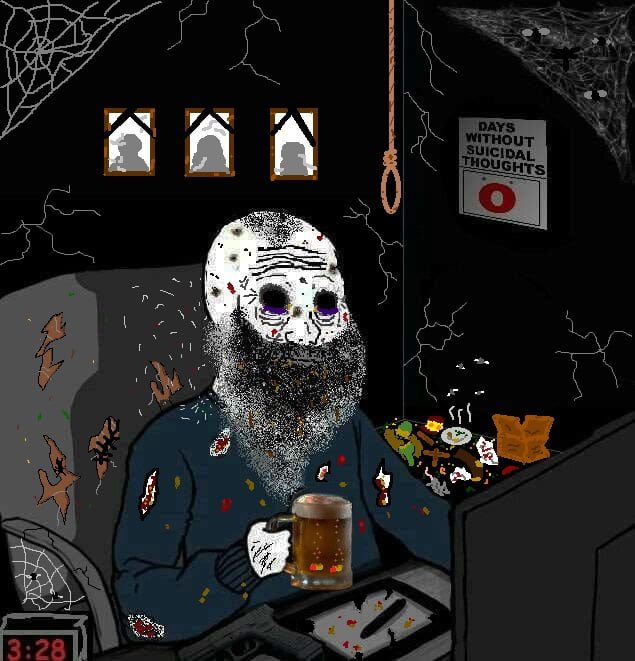
Label: 5_Wojak_with_Background